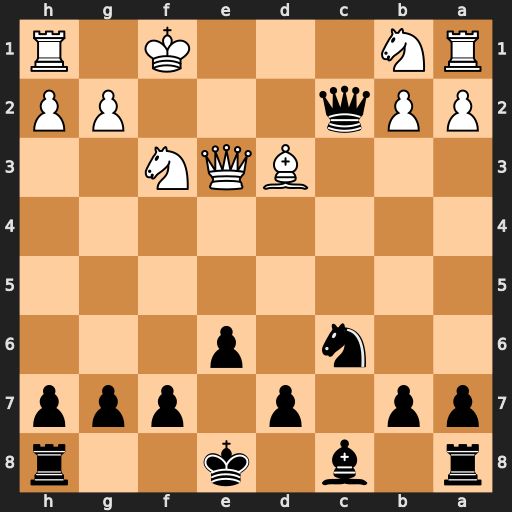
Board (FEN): r1b1k2r/pp1p1ppp/2n1p3/8/8/3BQN2/PPq3PP/RN3K1R
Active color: b
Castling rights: kq
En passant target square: -
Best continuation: Qxb2 Qd2 Qxa1